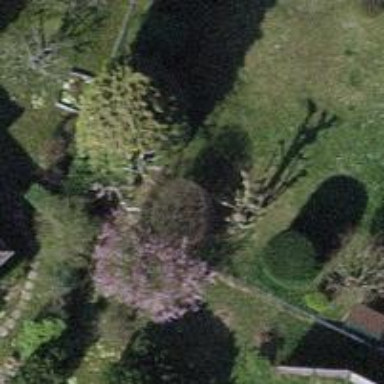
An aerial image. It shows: Deciduous broadleaved tree in garden.